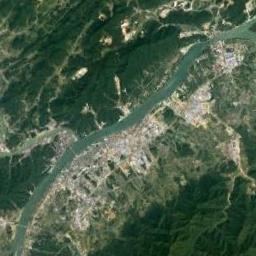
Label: river